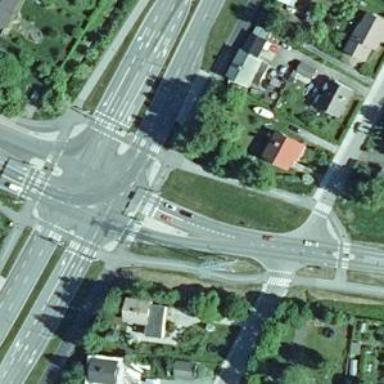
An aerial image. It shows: Asphalt cycleway with marked crossing.